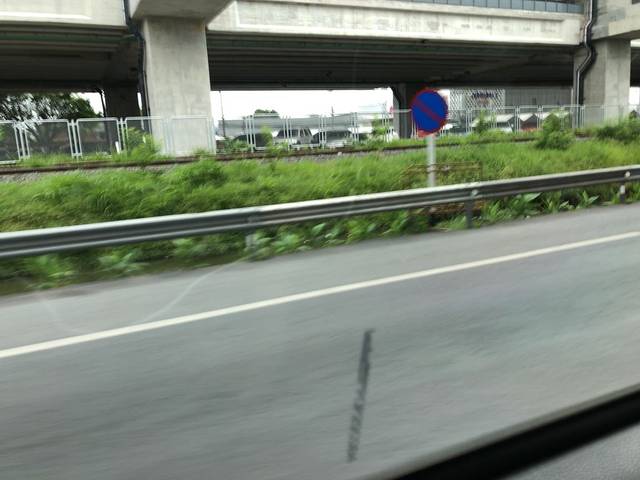
Region: Thailand
Coordinates: 13.914, 100.598